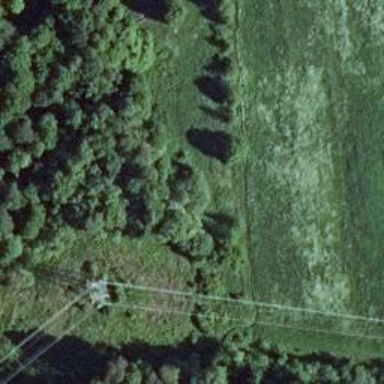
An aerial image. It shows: Path.